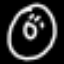
Label: donut